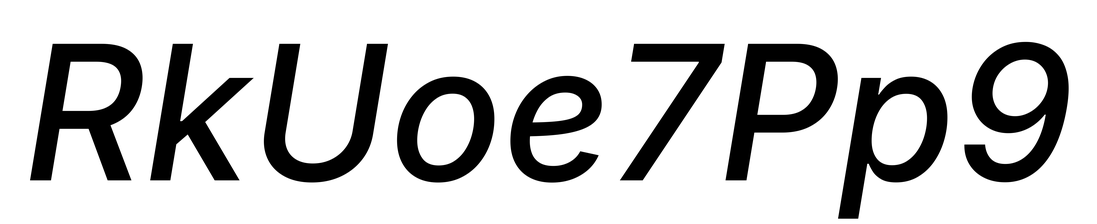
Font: Inter-Italic_Medium_Italic